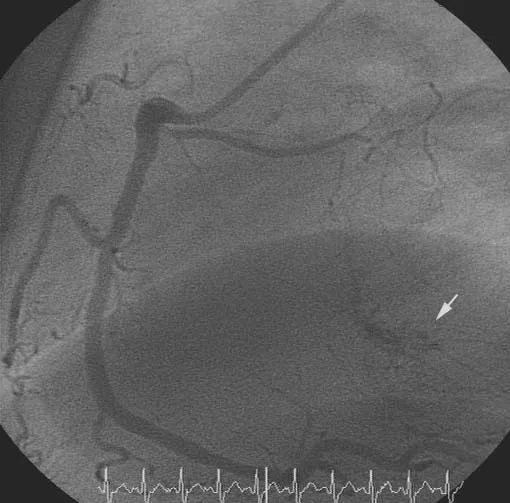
Right coronary artery (RCA) in 60 degree LAO position (45 months, pre-operative coronary angiography). White arrow = atypical vessels in the interatrial septum.
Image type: radiology (x_ray)